Question: Is there any method to draw a flow arrow directed to a given node using networkx, like this photo, given a node?

All I have found are methods to draw arrows on edges between the graph nodes.
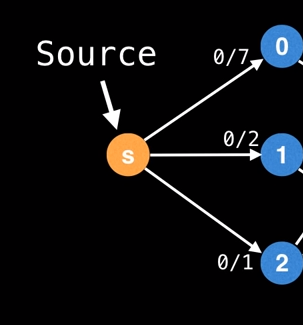
Answer: Here's a first pass at it.
'''
import networkx as nx
import matplotlib.pyplot as plt
G = nx.karate_club_graph()
pos = nx.spring_layout(G)
ax = plt.axes()
nx.draw(G, pos=pos, ax=ax, with_labels=True)
x,y = pos[0]
dx = 2
dy = 2
ax.arrow(x-dx-0.02, y-dy-0.02, dx, dy,head_width=0.05, length_includes_head=True )
'''
<URL>